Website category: phone
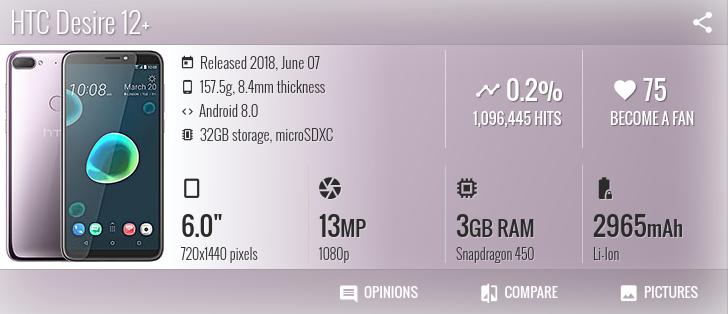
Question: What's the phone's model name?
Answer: HTC Desire 12+

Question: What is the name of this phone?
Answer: HTC Desire 12+

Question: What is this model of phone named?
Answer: HTC Desire 12+

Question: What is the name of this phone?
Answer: HTC Desire 12+

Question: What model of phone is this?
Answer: HTC Desire 12+

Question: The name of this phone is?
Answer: HTC Desire 12+

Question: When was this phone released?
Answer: Released 2018, June 07

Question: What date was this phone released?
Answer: Released 2018, June 07

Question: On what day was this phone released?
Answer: Released 2018, June 07

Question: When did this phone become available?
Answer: Released 2018, June 07

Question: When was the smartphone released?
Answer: Released 2018, June 07

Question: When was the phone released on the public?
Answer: Released 2018, June 07

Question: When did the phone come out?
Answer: Released 2018, June 07

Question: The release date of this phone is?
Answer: Released 2018, June 07

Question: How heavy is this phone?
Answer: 157.5g

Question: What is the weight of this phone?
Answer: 157.5g

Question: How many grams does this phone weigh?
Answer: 157.5g

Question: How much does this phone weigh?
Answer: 157.5g

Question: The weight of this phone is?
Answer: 157.5g

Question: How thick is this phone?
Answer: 8.4mm thickness

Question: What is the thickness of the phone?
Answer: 8.4mm thickness

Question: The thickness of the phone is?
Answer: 8.4mm thickness

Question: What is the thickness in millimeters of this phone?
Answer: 8.4mm thickness

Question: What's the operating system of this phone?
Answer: Android 8.0

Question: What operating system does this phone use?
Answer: Android 8.0

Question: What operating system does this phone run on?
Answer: Android 8.0

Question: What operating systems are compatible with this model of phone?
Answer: Android 8.0

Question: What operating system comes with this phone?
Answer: Android 8.0

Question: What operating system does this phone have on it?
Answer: Android 8.0

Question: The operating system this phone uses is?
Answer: Android 8.0

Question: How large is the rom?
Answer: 32GB storage

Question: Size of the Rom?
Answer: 32GB storage

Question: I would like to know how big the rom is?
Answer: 32GB storage

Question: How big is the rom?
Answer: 32GB storage

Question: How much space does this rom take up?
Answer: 32GB storage

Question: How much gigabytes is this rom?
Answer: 32GB storage

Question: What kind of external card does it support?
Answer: microSDXC

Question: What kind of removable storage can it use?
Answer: microSDXC

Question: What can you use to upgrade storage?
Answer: microSDXC

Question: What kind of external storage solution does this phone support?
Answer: microSDXC

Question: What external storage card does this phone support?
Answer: microSDXC

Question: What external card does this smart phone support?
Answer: microSDXC

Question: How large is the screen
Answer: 6.0"

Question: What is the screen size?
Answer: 6.0"

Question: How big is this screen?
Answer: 6.0"

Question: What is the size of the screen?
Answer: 6.0"

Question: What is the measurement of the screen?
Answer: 6.0"

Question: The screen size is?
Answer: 6.0"

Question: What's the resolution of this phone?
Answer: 720x1440 pixels

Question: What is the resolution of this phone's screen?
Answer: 720x1440 pixels

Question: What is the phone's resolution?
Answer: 720x1440 pixels

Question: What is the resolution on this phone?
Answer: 720x1440 pixels

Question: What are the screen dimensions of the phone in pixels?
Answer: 720x1440 pixels

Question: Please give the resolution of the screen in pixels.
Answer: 720x1440 pixels

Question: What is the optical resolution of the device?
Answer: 720x1440 pixels

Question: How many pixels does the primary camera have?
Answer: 13 MP

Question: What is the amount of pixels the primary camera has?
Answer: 13 MP

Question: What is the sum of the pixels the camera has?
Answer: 13 MP

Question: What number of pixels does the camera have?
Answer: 13 MP

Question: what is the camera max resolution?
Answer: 13 MP

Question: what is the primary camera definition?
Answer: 13 MP

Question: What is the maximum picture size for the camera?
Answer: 13 MP

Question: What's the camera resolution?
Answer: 1080p

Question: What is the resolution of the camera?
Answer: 1080p